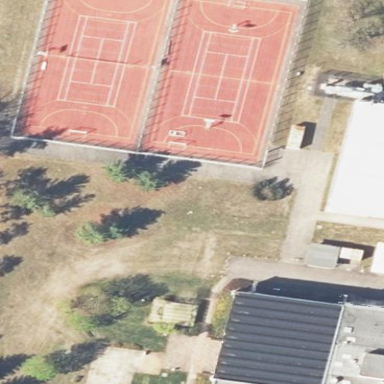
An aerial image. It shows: Tennis court on pitch designated for leisure land.